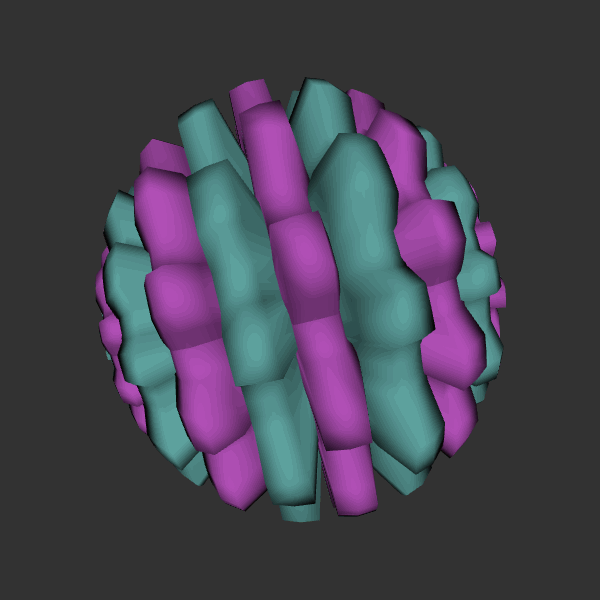
Background: dark